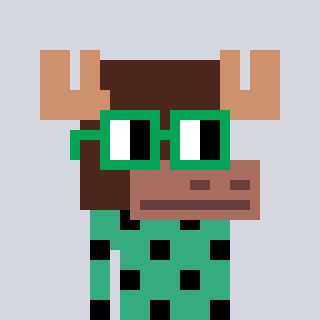
a pixel art character with square green glasses, a moose-shaped head and a teal-colored body on a cool background